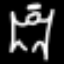
Label: angel